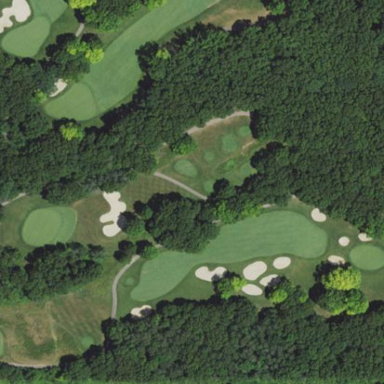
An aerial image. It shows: Area of rough grass used for golf.